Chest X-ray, AP view. Patient: 49 years old, sex F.
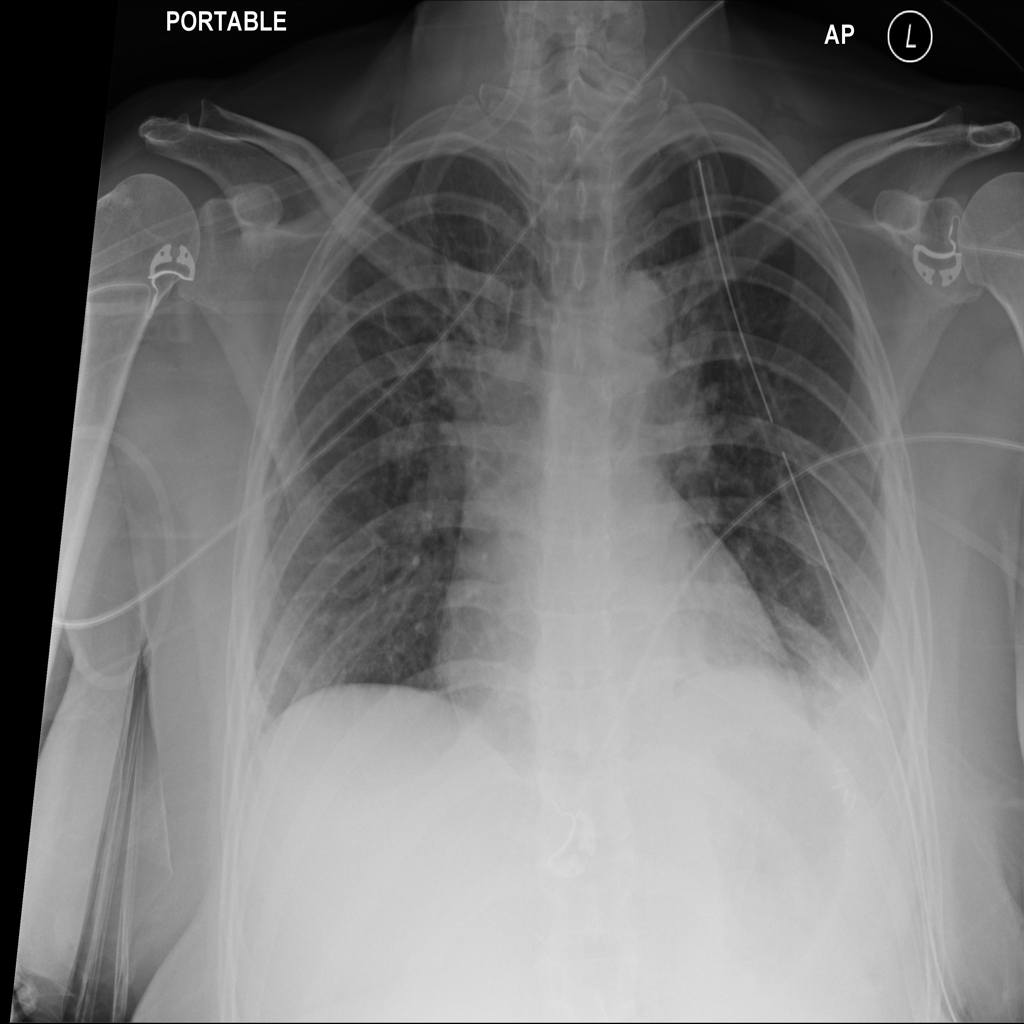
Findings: Effusion